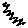
Label: zigzag